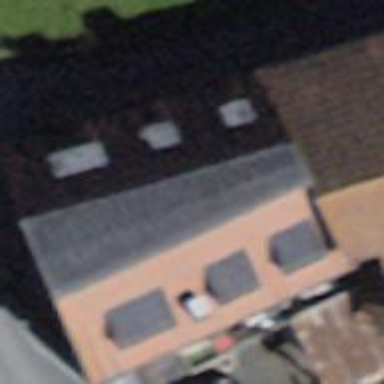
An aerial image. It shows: Building with gabled roof oriented along its length.